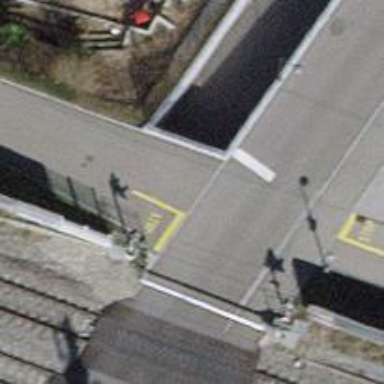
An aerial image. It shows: Tunnel with asphalt path running through it.